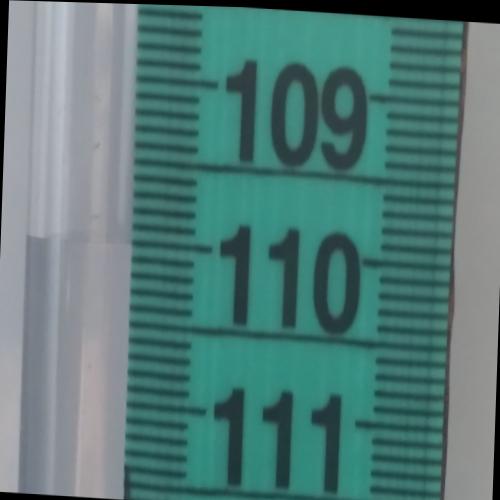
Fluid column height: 110.0 cm